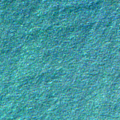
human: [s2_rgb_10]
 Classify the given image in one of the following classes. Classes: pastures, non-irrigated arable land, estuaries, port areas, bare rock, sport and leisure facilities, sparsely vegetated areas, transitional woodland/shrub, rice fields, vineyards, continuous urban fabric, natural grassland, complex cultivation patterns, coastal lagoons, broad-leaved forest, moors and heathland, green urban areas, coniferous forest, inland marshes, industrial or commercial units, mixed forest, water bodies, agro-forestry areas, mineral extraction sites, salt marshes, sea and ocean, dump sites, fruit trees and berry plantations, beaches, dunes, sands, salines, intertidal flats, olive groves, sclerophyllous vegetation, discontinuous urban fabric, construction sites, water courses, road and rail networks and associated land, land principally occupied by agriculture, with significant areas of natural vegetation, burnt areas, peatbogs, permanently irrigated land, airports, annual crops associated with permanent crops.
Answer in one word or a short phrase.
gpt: sea and ocean